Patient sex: F
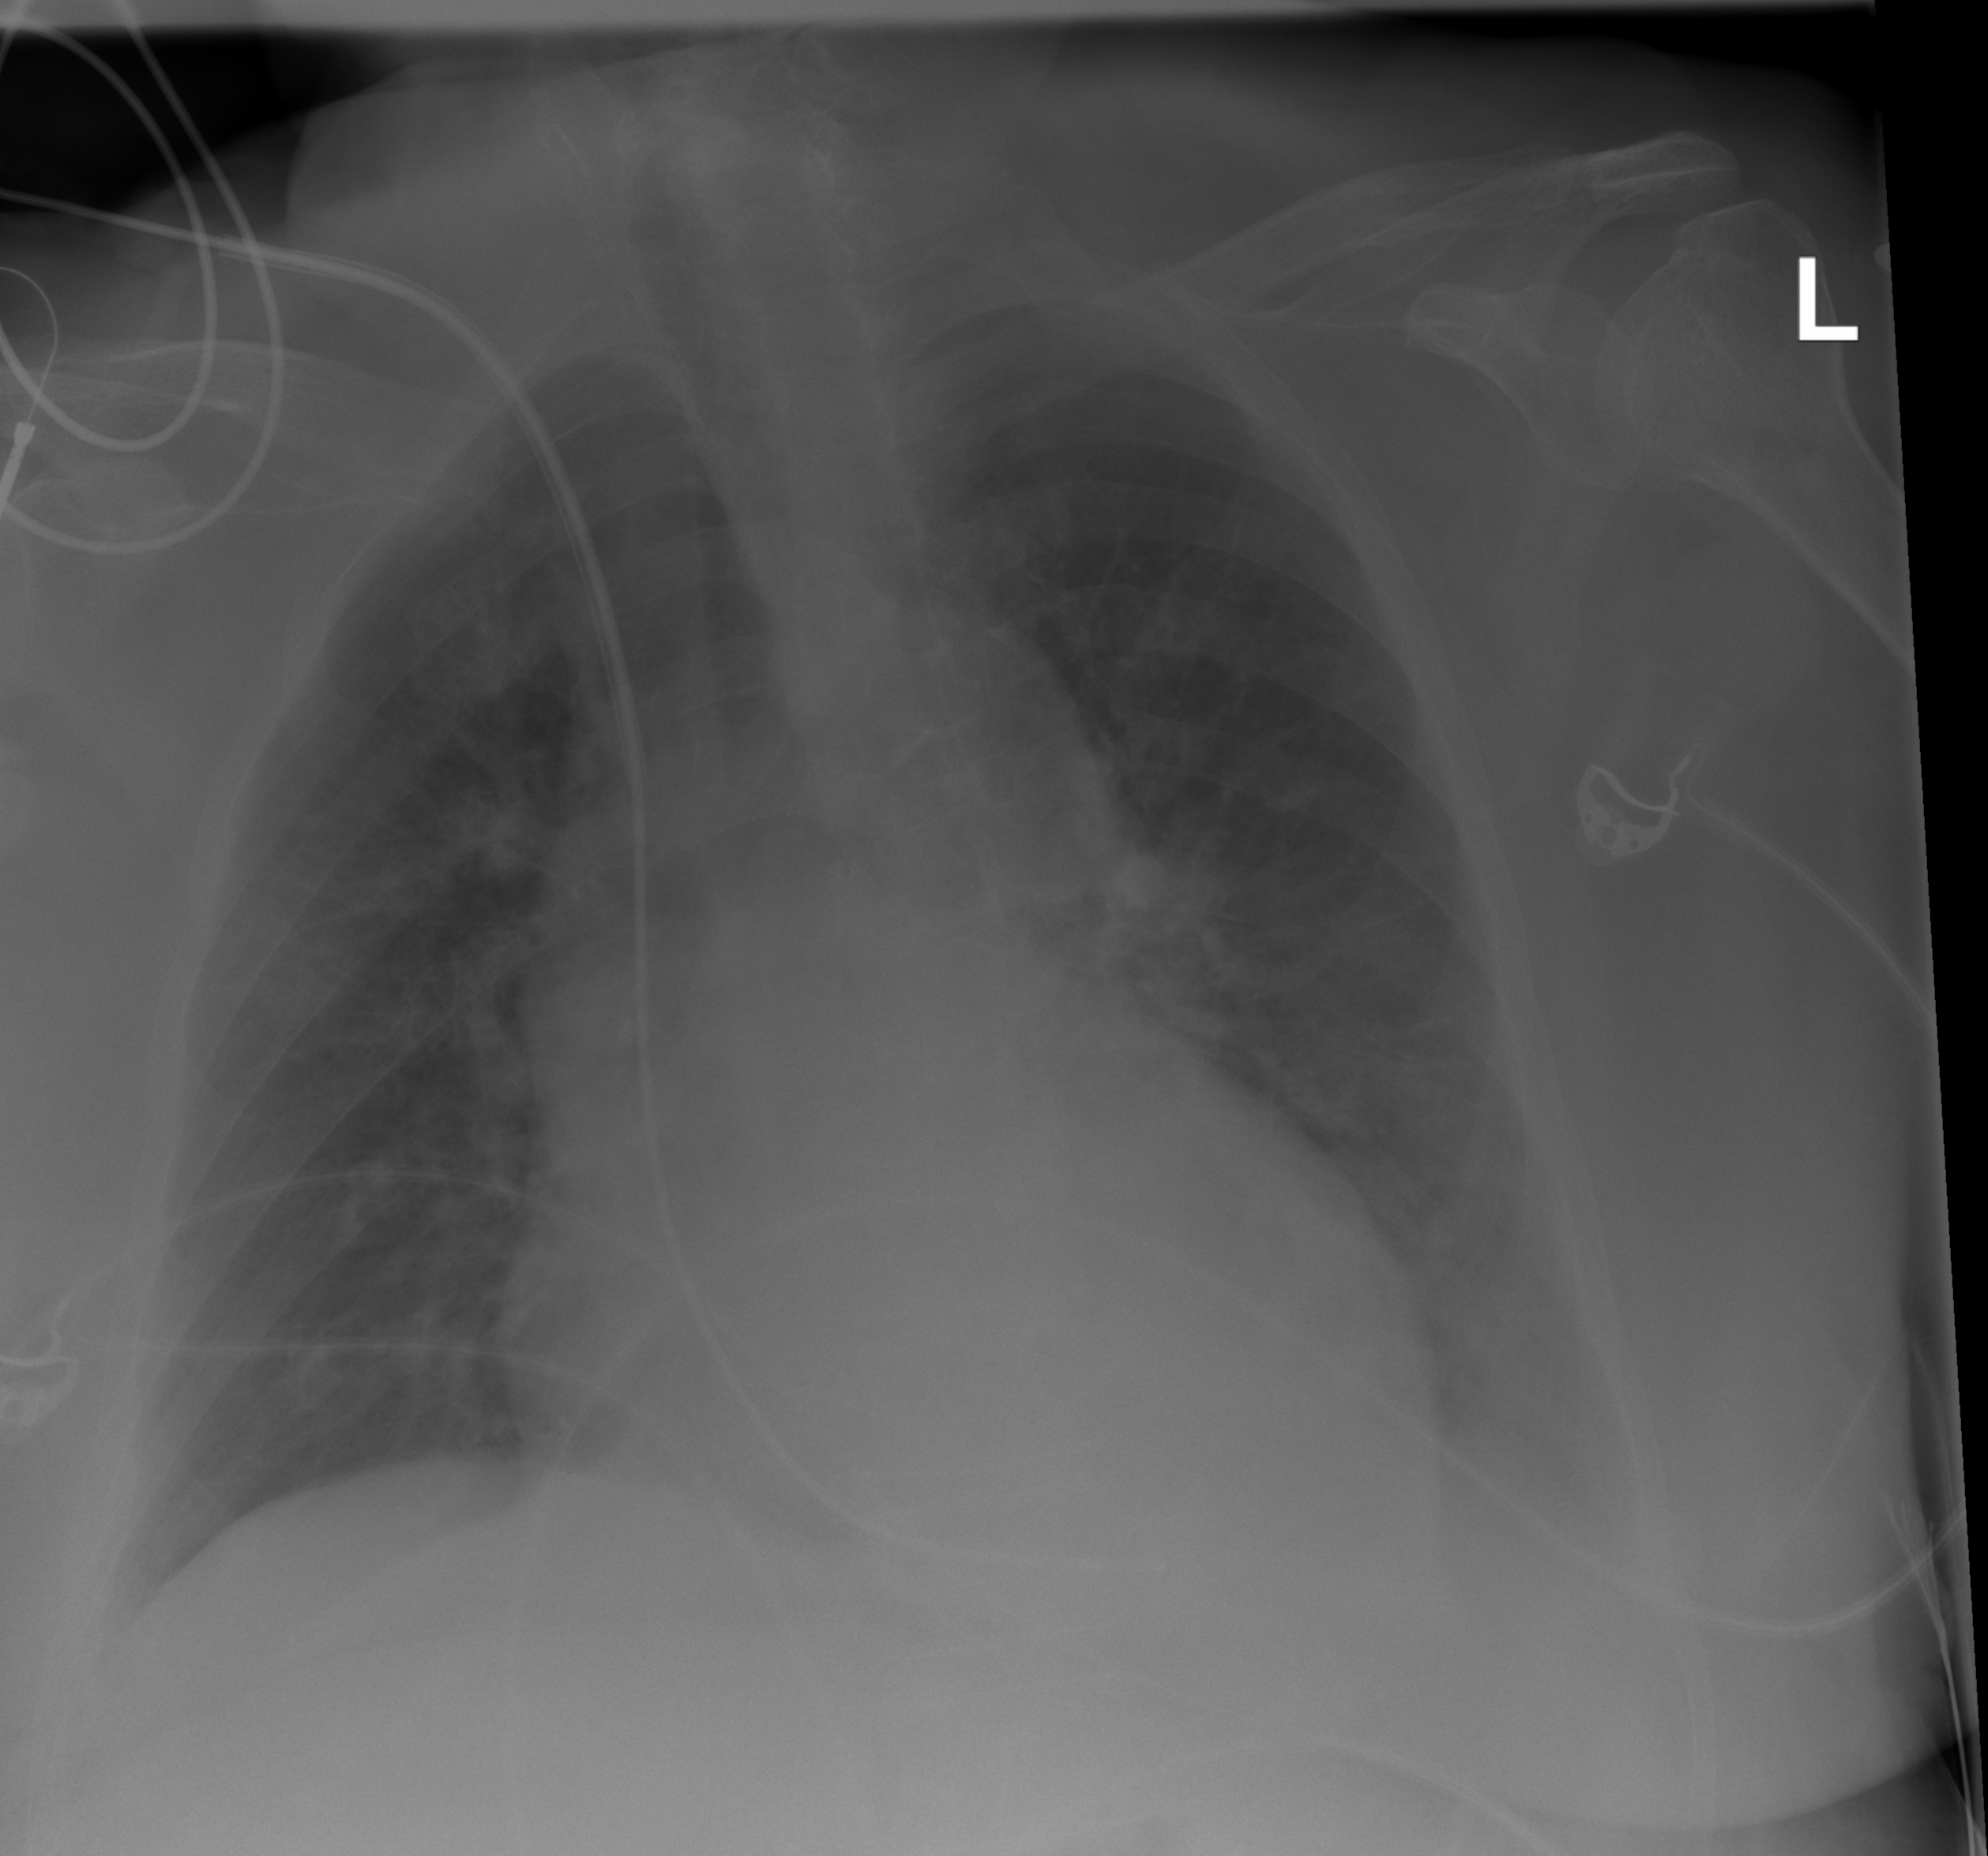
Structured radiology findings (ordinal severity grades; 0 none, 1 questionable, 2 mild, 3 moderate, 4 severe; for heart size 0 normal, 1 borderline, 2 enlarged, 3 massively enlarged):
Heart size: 2
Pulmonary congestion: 1
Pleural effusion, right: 1
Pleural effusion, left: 2
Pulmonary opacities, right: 0
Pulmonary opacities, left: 0
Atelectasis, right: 1
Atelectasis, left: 2